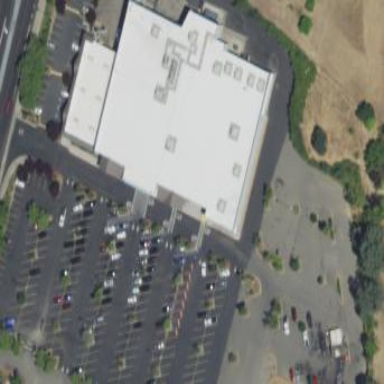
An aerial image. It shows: Retail building housing supermarket.